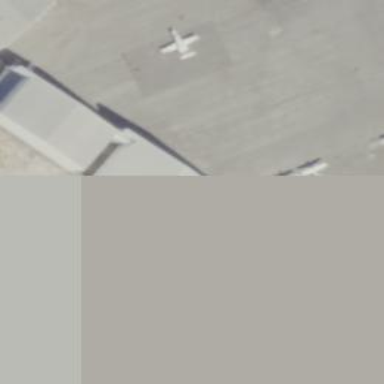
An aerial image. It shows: Hangar building located at airport.